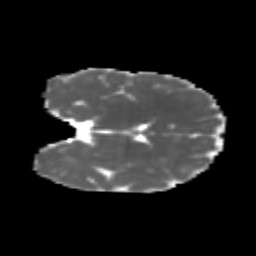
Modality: MD
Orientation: coronal
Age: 6
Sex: female
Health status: healthy